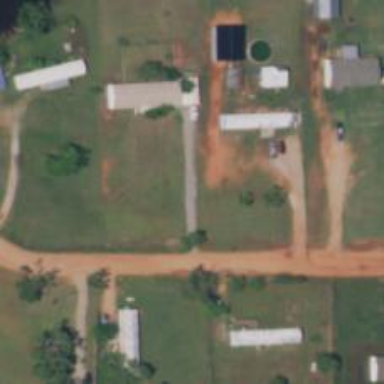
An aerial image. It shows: Driveway leading to service road.